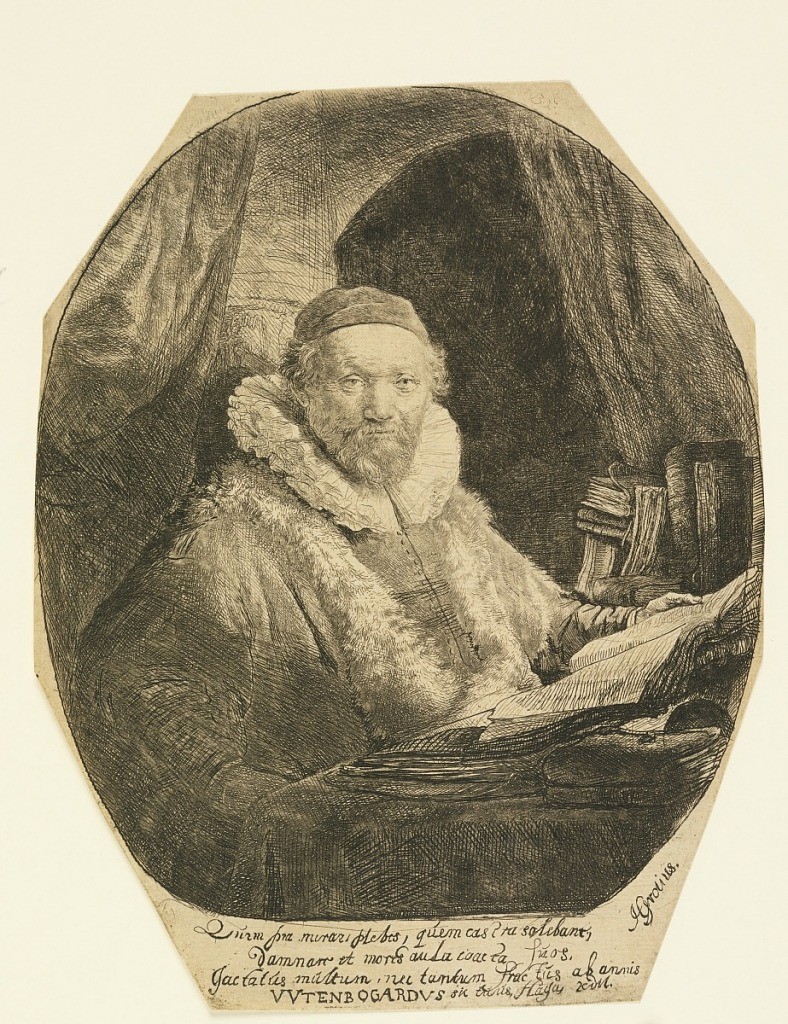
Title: Jan Uytenbogaert, Preacher
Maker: Rembrandt Harmensz van Rijn, Dutch, 1606–1669
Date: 1635
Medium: Etching on cream laid paper
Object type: Print
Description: Set in an oval enframement (cut octagonally within platemark), the preacher of the sect of Arminian Remonstrants, is seated in his study, facing one-quarter to the right. Below, a Latin inscription.